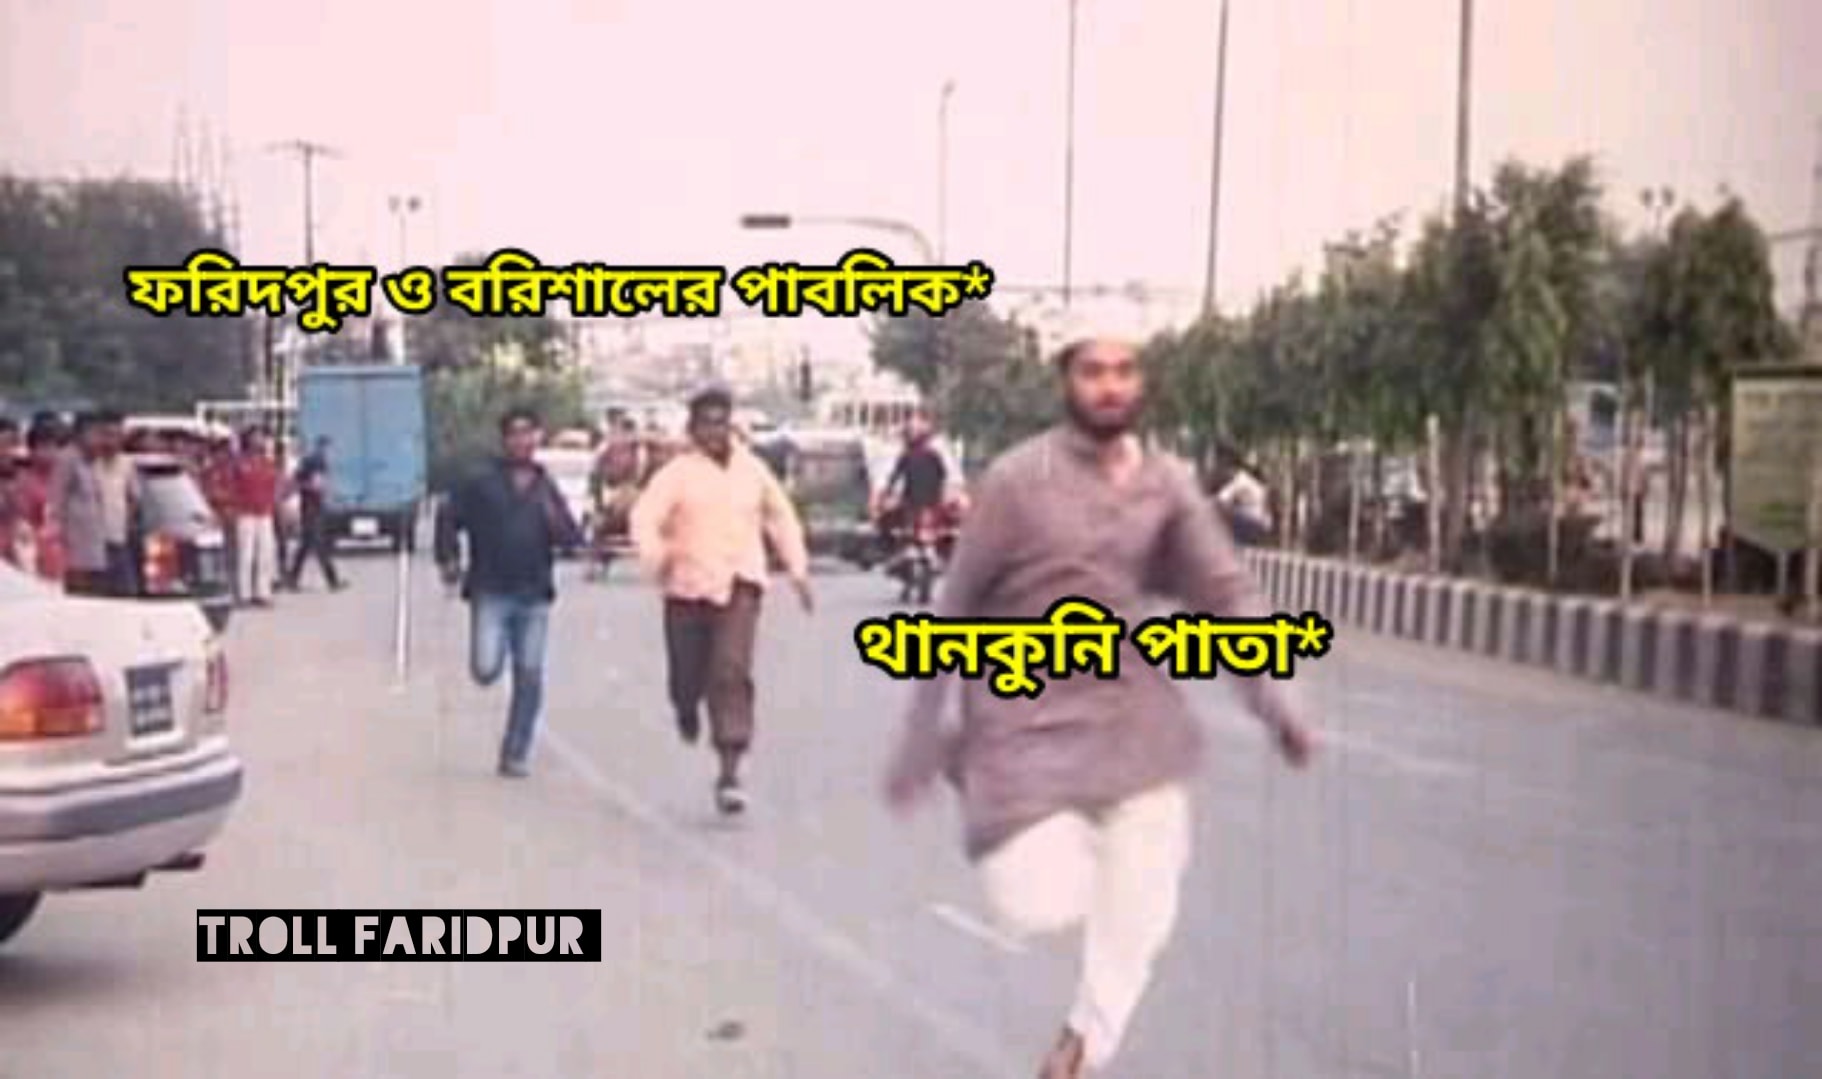
Caption: ফরিদপুর ও বরিশালের পাবলিক*     থানকুনি পাতা*
Label: non-hate